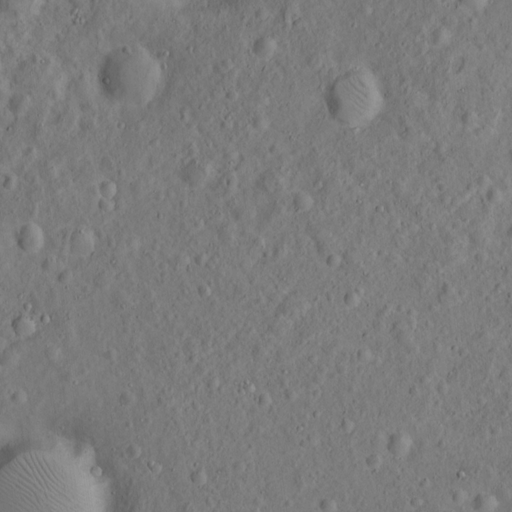
Classes present: Background, Cone